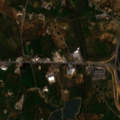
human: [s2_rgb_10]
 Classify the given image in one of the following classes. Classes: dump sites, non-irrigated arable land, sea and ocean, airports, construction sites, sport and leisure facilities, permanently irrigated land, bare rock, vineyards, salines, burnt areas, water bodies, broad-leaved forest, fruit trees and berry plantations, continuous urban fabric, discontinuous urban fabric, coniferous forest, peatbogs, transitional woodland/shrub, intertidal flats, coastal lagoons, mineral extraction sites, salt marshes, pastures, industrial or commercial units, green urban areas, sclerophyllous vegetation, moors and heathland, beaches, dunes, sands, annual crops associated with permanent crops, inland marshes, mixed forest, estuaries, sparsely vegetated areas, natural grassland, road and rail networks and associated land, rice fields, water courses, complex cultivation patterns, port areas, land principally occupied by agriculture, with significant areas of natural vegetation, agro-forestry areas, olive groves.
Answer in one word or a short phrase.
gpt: road and rail networks and associated land, annual crops associated with permanent crops